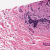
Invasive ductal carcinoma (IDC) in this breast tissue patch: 0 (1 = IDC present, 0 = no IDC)